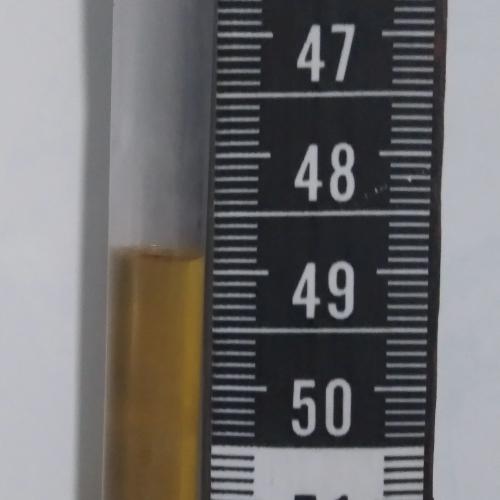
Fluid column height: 48.9 cm